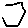
Label: hexagon